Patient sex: M
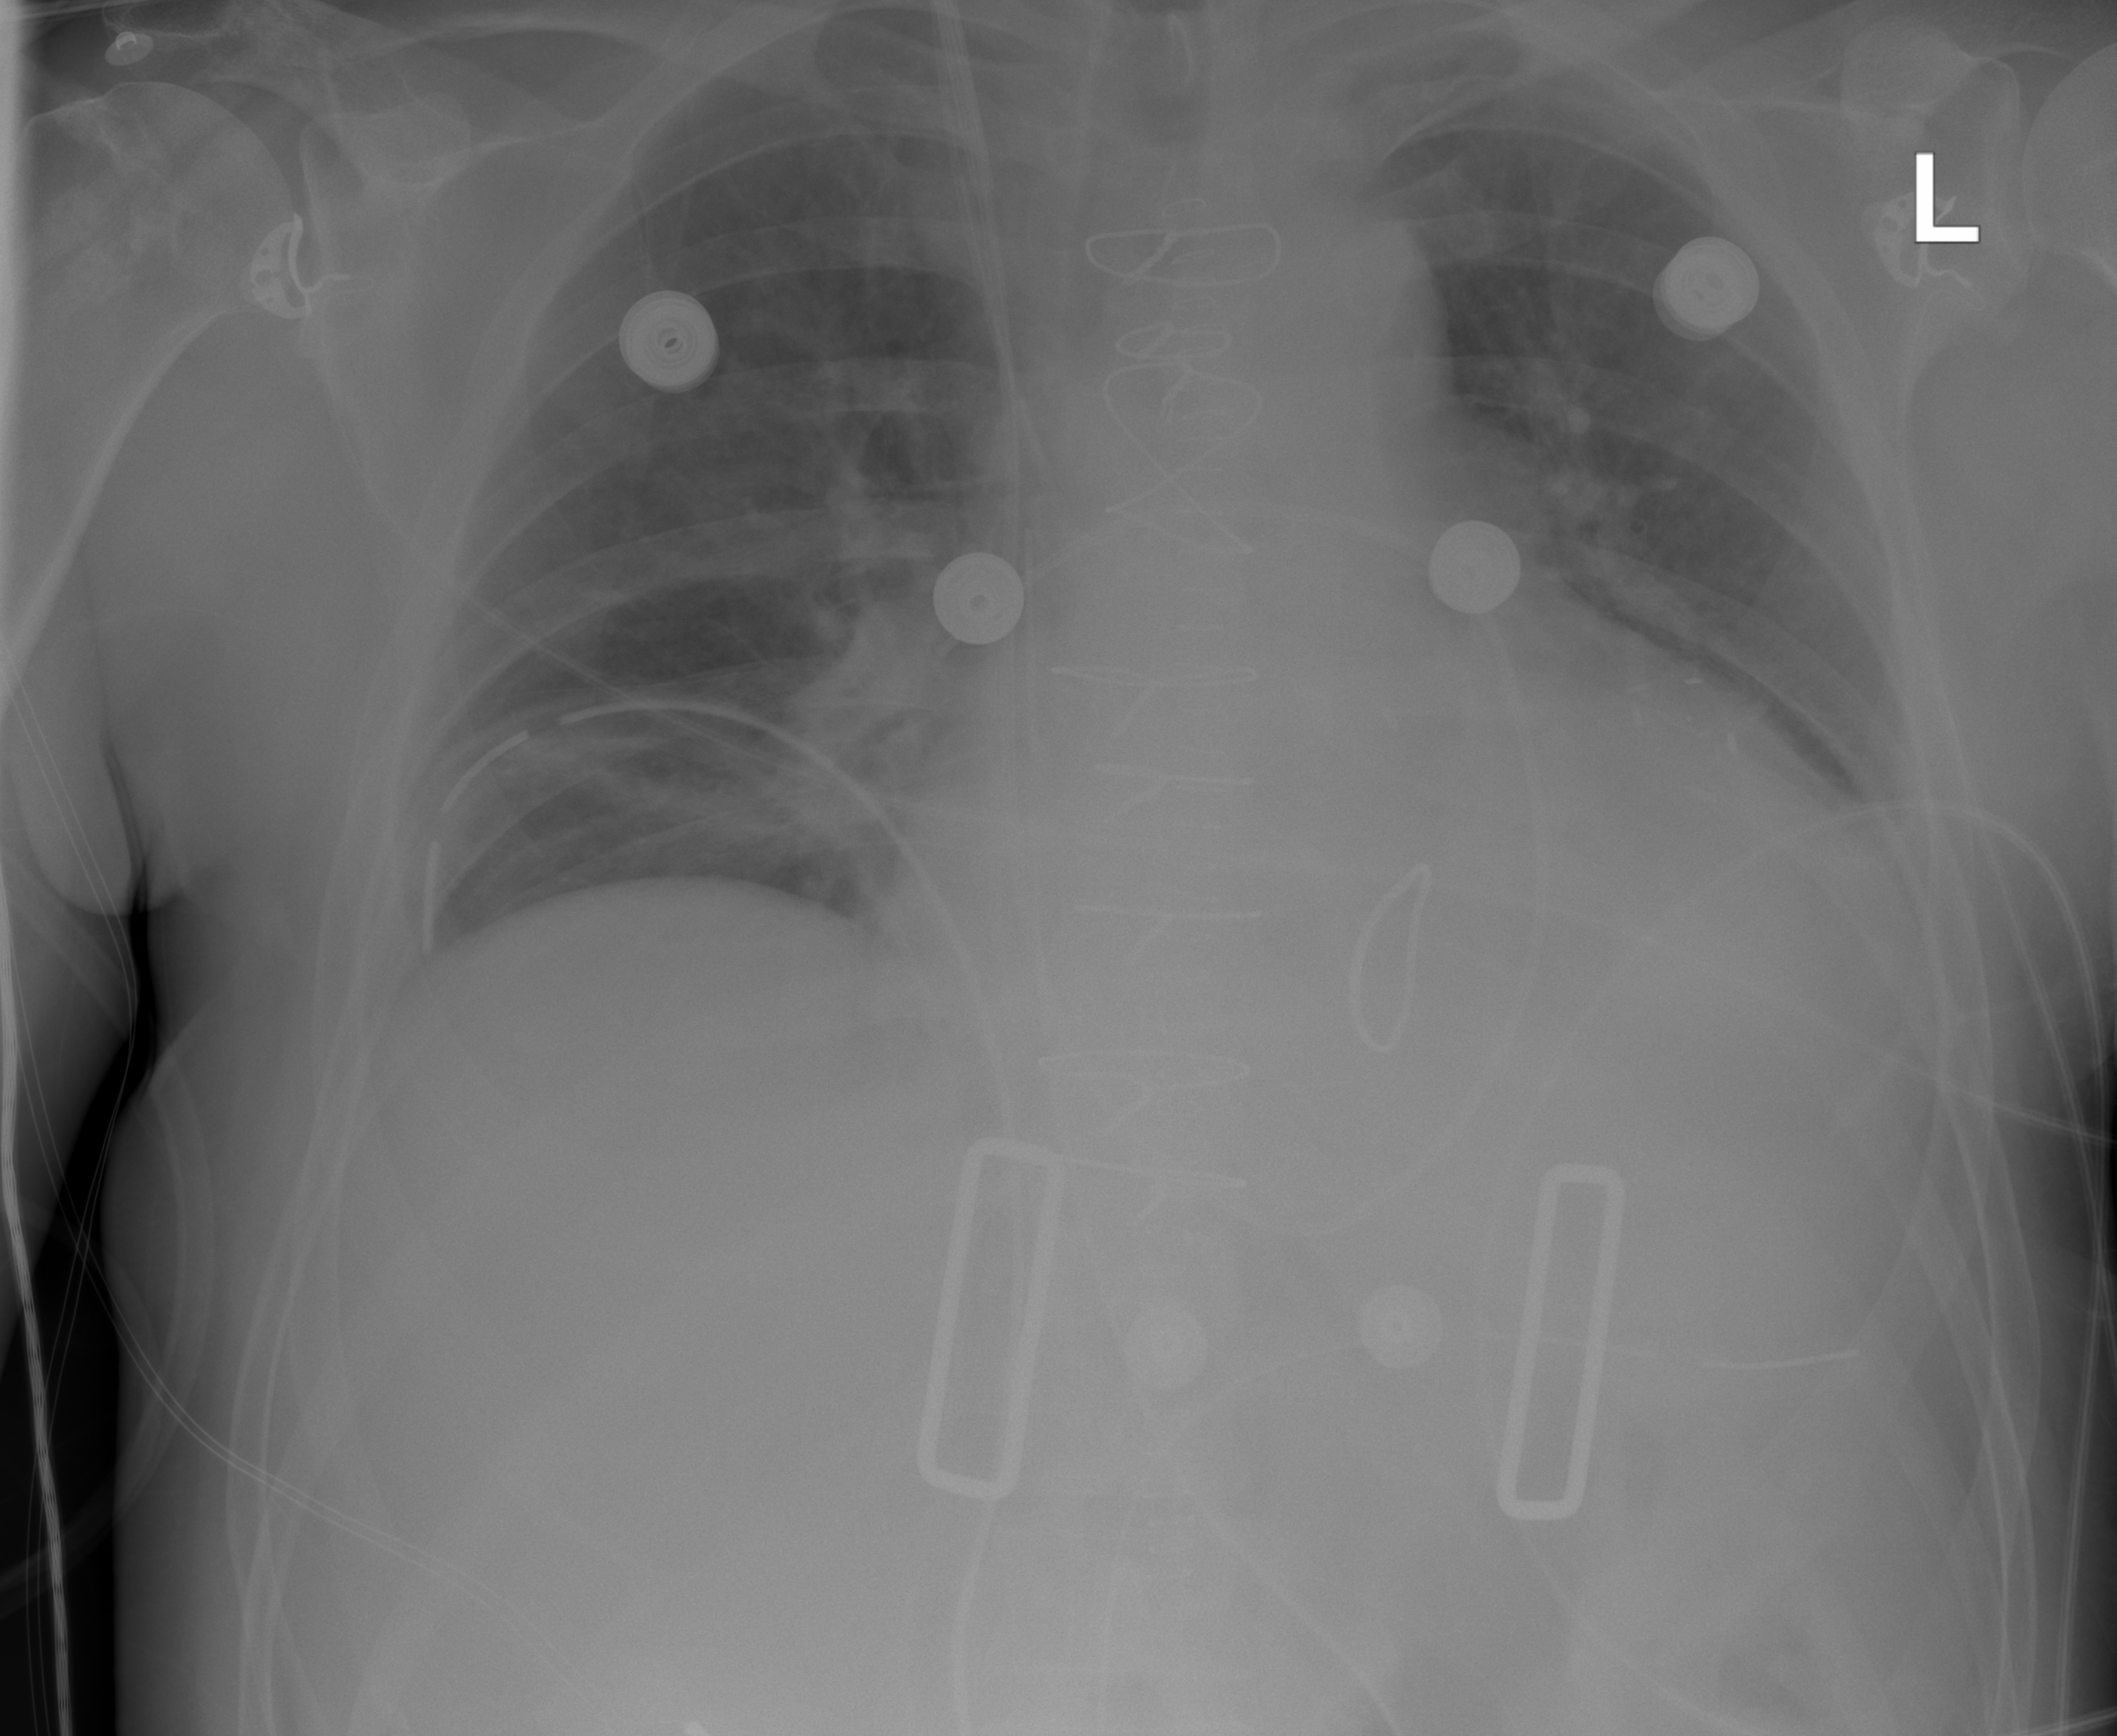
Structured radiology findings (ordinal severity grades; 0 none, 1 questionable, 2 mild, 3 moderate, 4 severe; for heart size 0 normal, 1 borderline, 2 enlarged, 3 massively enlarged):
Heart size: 2
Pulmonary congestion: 2
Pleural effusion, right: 0
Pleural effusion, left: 2
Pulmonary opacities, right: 0
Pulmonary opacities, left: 0
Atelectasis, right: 2
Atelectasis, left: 1